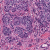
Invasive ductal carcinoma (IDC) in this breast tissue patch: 1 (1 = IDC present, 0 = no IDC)